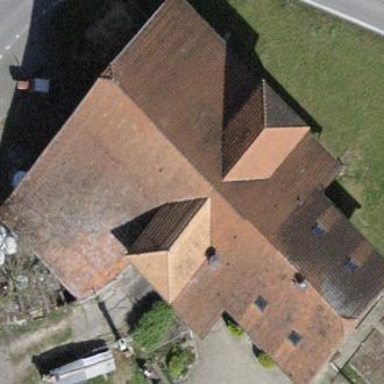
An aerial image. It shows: Barn.